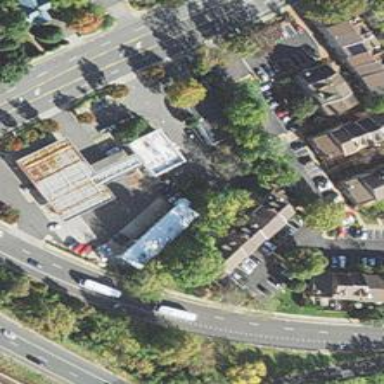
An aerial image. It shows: Retail fuel station.